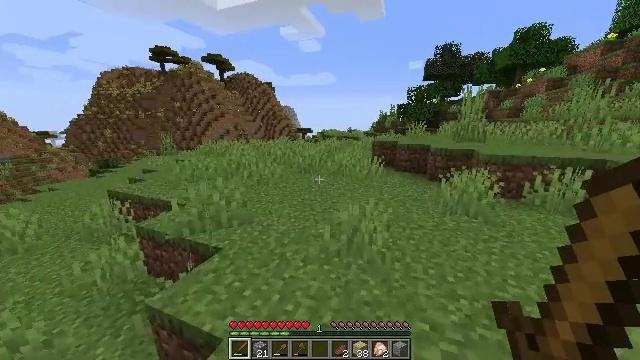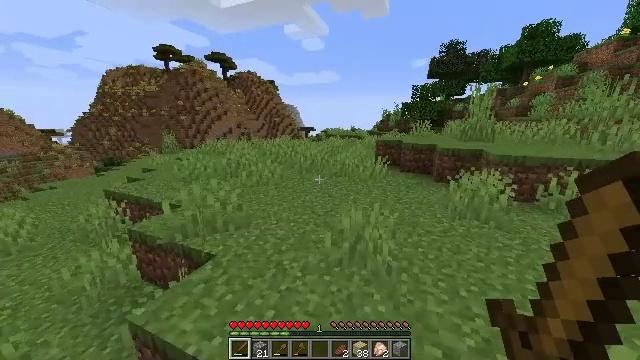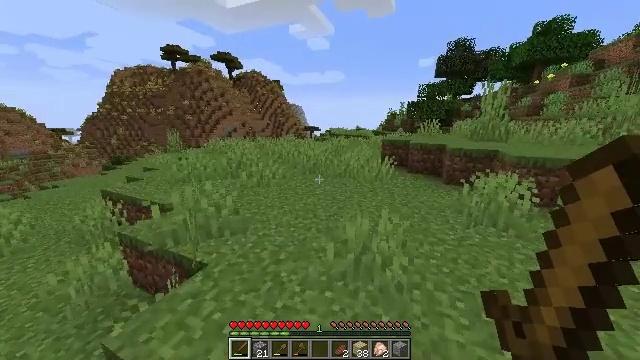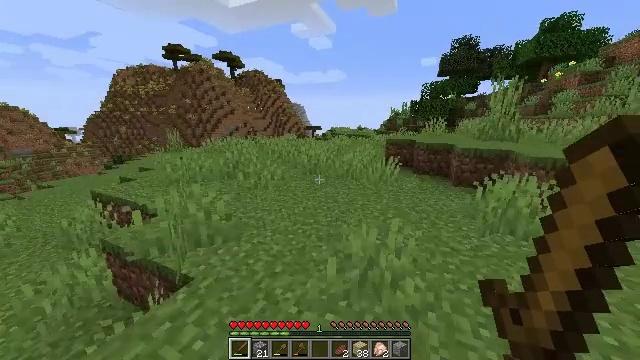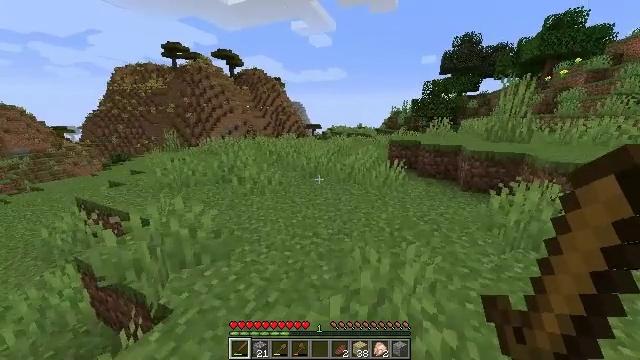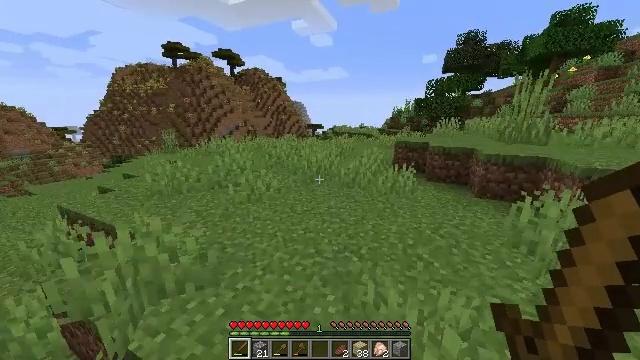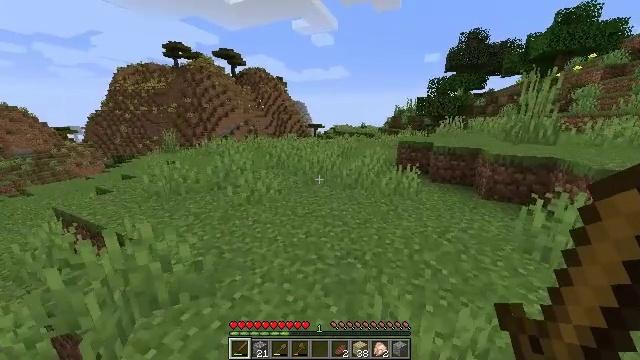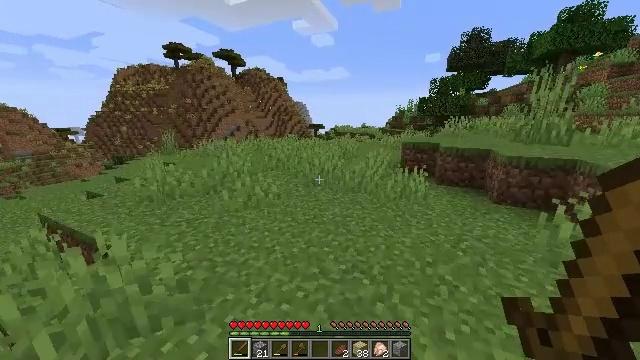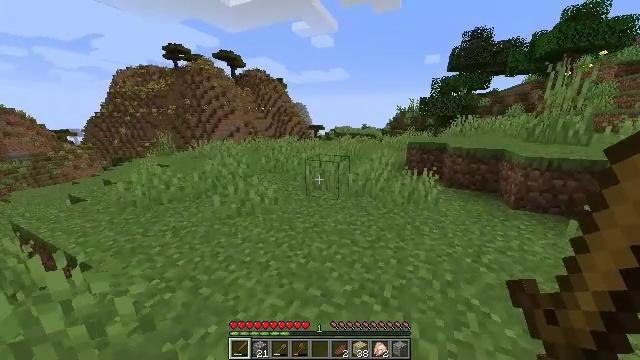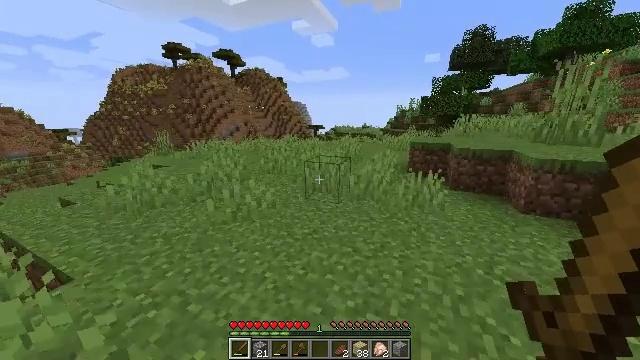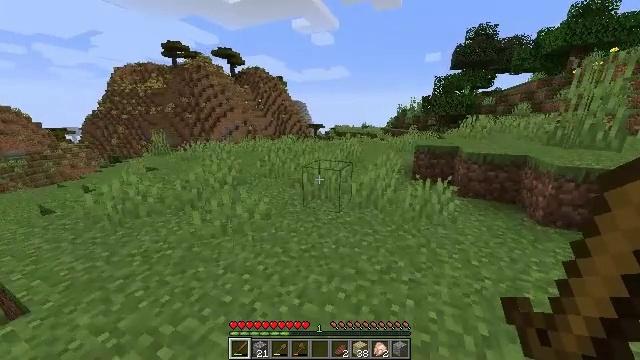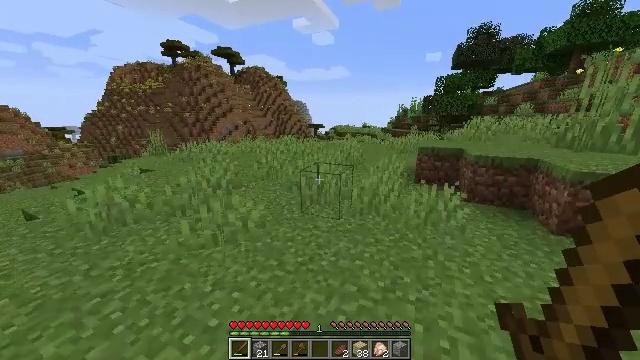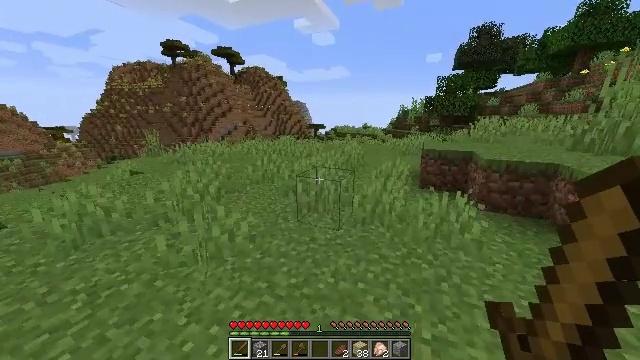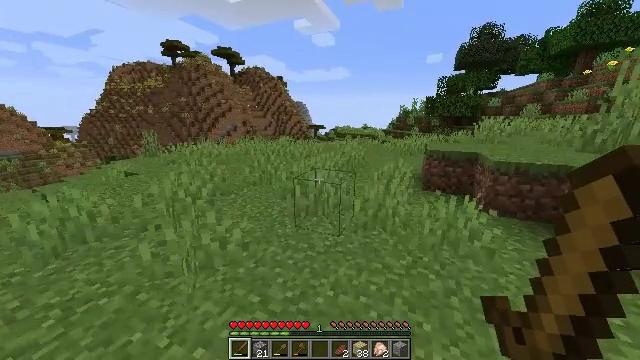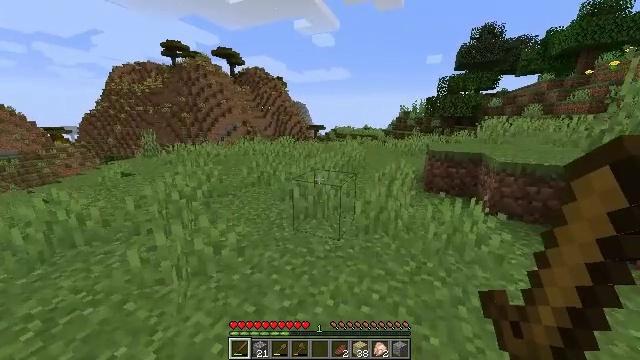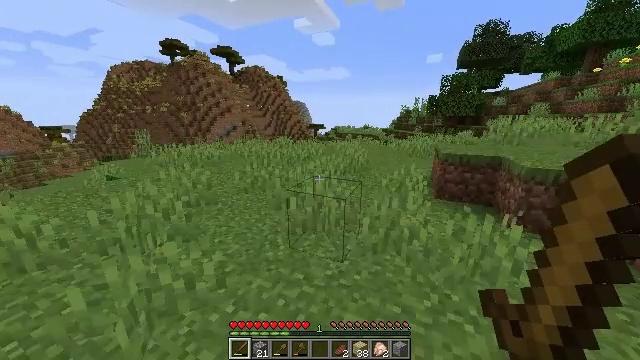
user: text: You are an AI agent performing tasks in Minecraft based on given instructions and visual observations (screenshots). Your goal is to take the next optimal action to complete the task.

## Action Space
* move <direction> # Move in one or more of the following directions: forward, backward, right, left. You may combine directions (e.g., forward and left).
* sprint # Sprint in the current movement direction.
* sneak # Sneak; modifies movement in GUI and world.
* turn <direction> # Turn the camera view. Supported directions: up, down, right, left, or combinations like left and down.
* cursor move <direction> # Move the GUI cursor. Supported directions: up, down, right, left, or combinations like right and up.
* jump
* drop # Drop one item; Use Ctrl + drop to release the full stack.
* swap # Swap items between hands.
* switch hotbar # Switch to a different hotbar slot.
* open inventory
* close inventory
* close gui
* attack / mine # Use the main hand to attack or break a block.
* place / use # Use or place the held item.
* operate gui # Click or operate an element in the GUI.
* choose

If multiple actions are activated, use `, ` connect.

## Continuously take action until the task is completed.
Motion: motion action
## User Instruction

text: Harvest birch leaves for decorations.
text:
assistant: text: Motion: move forward, sprint
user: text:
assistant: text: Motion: move forward, sprint, turn left
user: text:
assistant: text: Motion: move forward, sprint
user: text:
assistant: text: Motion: move forward, sprint
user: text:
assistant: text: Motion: move forward, sprint
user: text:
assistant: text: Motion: move forward, sprint
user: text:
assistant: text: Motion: move forward, sprint
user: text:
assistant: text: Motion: move forward, sprint
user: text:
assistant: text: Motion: move forward, sprint
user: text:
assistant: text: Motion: move forward, sprint
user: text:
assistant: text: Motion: move forward, sprint
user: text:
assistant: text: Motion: move forward, sprint
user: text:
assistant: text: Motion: move forward, sprint
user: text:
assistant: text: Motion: move forward, sprint
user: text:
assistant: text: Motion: move forward, sprint
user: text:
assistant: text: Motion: move forward, sprint
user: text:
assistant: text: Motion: move forward, sprint
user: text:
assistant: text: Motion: move forward, sprint
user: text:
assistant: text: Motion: move forward, sprint
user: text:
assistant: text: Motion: move forward, sprint
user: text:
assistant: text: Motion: move forward, sprint
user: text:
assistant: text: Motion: move forward, sprint
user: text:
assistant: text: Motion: move forward, sprint
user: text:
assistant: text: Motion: move forward, sprint
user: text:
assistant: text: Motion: move forward, sprint
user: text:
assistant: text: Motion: move forward, sprint
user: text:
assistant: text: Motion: move forward, sprint
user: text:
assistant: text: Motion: move forward, sprint
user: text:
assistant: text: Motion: move forward, sprint
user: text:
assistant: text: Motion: move forward, sprint